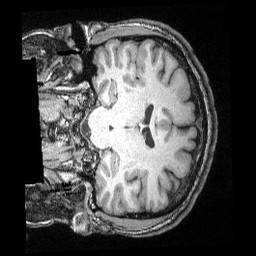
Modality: T1w
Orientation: coronal
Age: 34
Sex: male
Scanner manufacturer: siemens
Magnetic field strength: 3 T
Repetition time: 2.4 s
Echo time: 0.00374 s